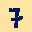
Label: 7